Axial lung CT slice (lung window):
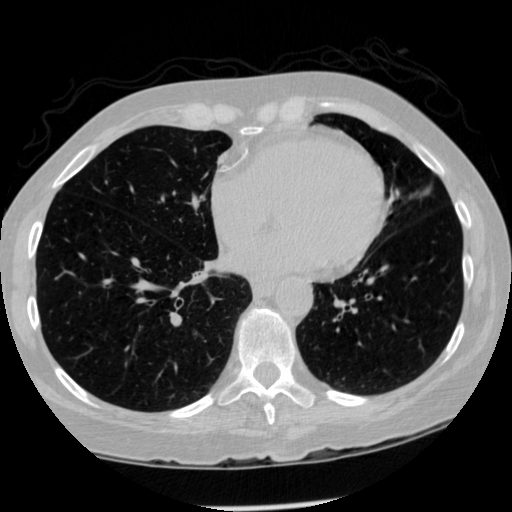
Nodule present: no